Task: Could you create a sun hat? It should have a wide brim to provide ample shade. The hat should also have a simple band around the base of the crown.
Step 33:
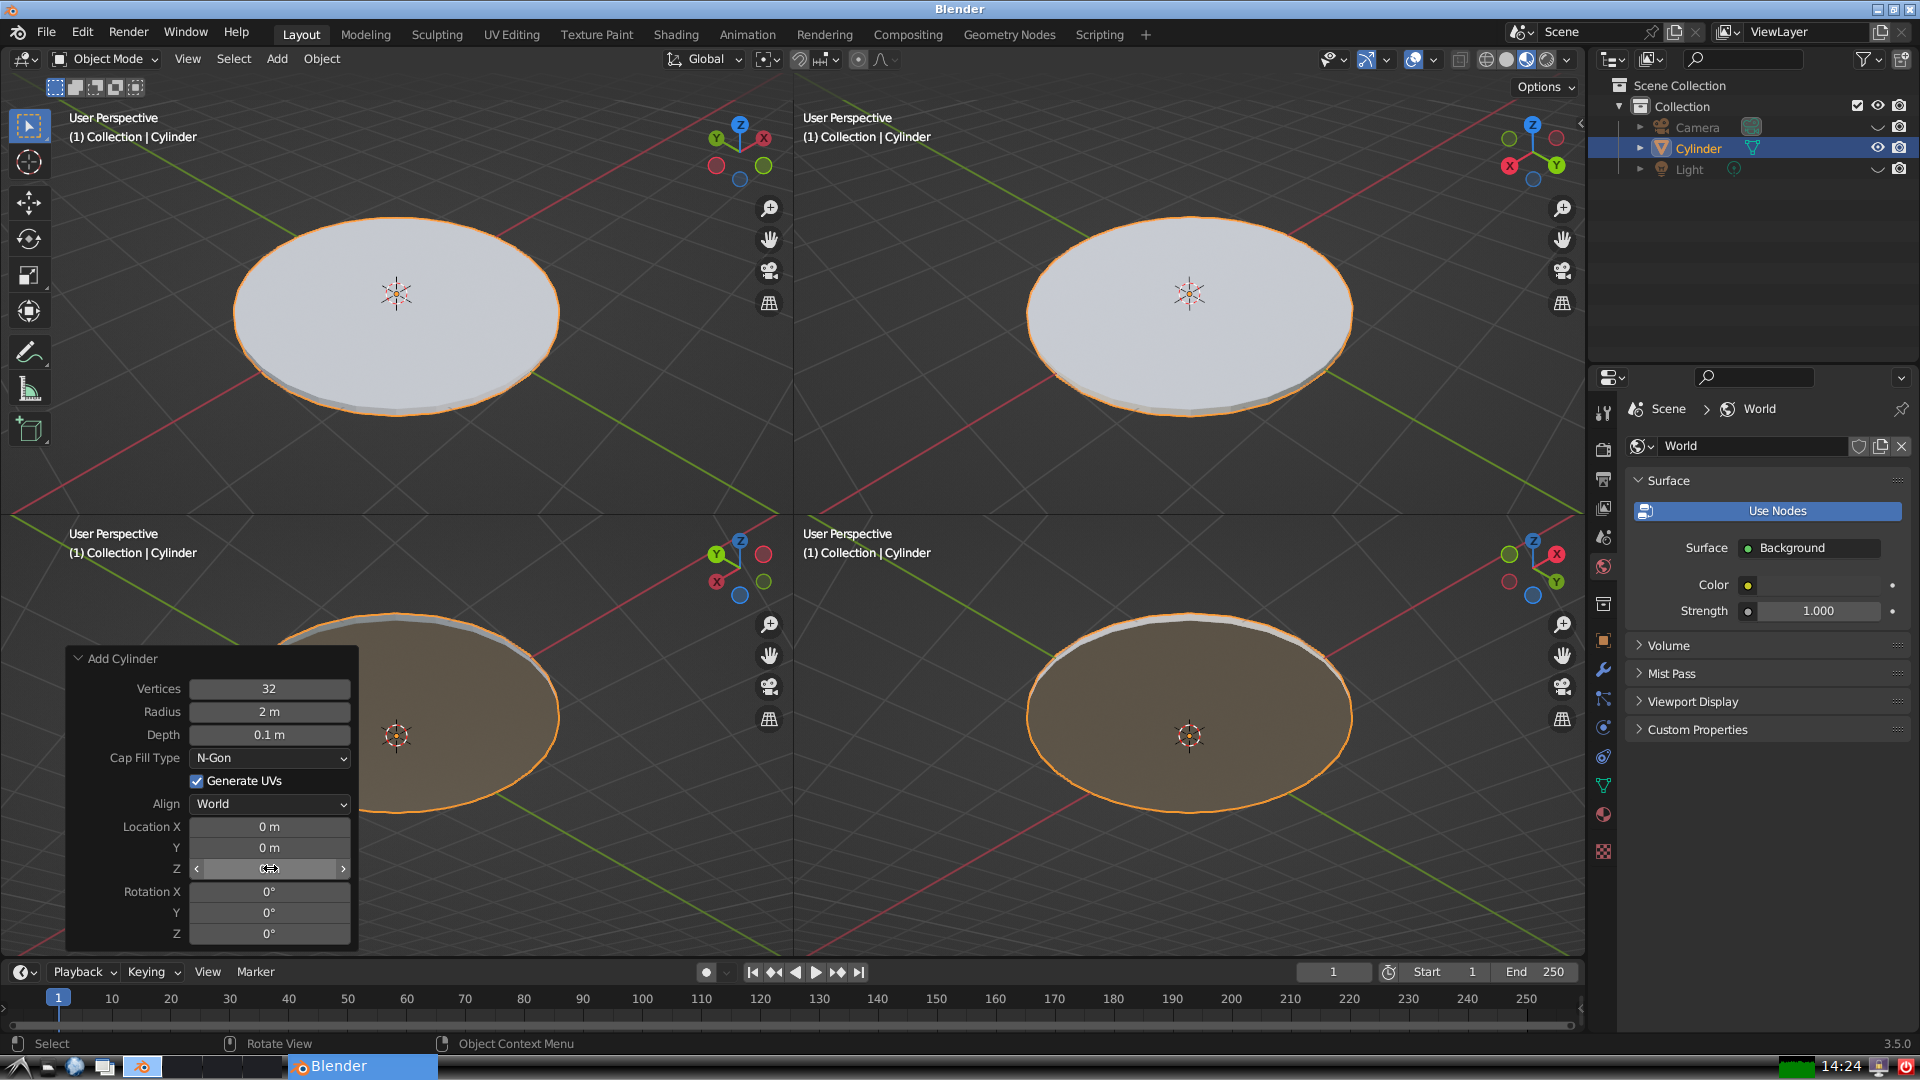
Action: click: no